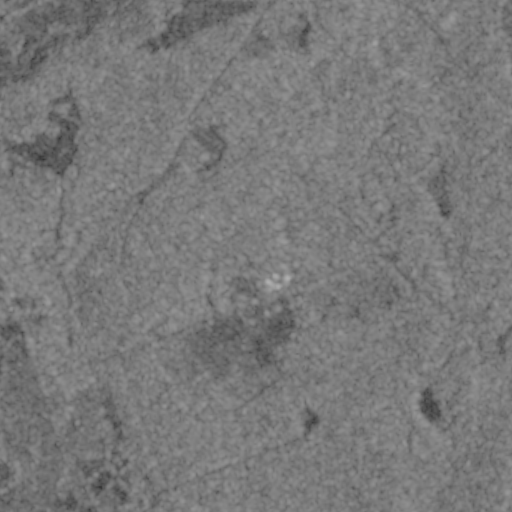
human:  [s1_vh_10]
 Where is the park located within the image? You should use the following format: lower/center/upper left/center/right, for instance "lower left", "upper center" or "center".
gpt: The park is located in the upper left of the image.
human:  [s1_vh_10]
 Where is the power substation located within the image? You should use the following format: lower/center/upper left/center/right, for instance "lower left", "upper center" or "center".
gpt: The power substation is located in the center left of the image.
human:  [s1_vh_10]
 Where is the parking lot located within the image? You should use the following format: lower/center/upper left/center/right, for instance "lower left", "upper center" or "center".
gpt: There is no parking lot in the image.

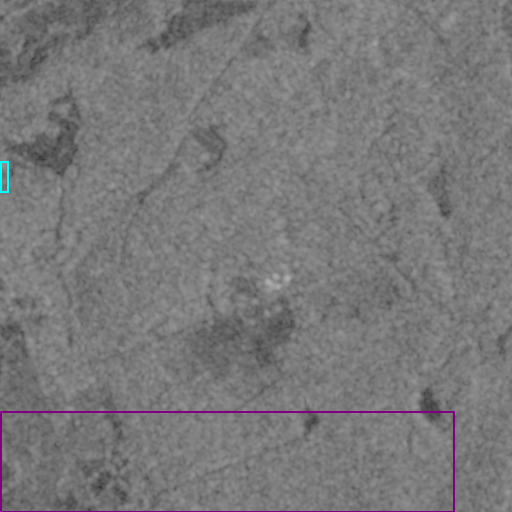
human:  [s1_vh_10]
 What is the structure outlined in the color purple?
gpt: The structure outlined in purple is a crop field.
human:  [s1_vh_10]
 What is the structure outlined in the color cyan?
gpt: The structure outlined in cyan is a park.
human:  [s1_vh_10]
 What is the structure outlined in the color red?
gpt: There is no red outline.